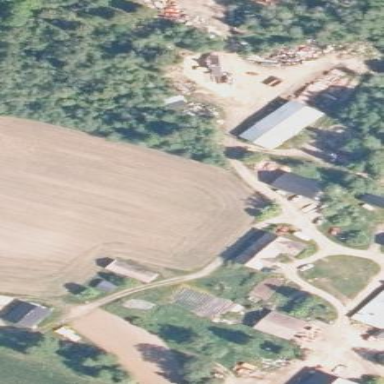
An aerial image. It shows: Farmyard area.